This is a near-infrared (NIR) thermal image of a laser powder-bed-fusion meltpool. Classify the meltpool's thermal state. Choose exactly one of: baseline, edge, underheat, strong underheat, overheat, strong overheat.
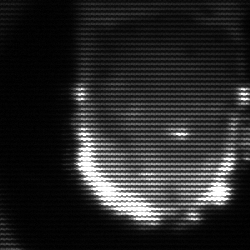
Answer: baseline